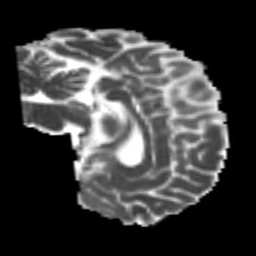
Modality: MD
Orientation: sagittal
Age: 26
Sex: male
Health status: healthy
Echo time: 0.074 s